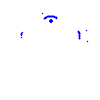
Particle: kaon